Question: I'm trying to extract data from a specific named range in Excel with ASP .NET/C#. Here is an exemple of what I'm trying to extract.

What I want is "B", "C", "D" by using the name "RANGE_NAMED". Is it possible to do this with OleDB ?
Best regards,
Alex.
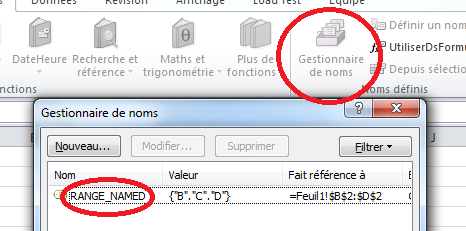
Answer: You could try this code
'''
using(OleDbConnection c = new OleDbConnection(con))
{
c.Open();
string selectString = "SELECT * FROM [RANGE_NAMED]";
using(OleDbCommand cmd1 = new OleDbCommand(selectString))
{
cmd1.Connection = c;
var result = cmd1.ExecuteReader();
while(result.Read())
{
Console.WriteLine(result[0].ToString());
}
}
}
'''